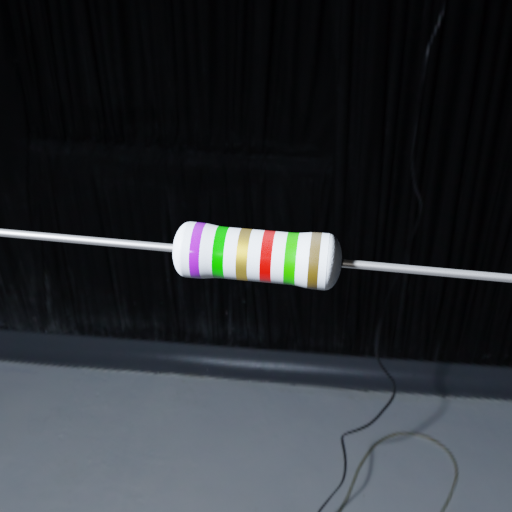
Resistor colour bands (in order): violet, green, gold, red, green, brown